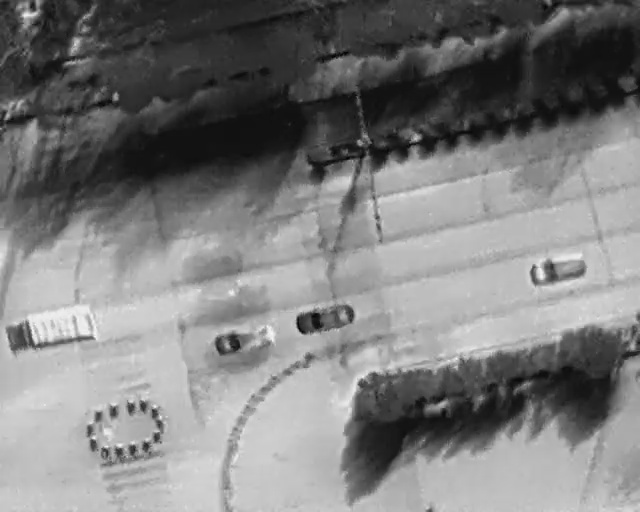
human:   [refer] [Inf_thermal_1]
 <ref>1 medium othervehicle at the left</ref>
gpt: <box>[[5, 55, 10, 73, 167]]</box>